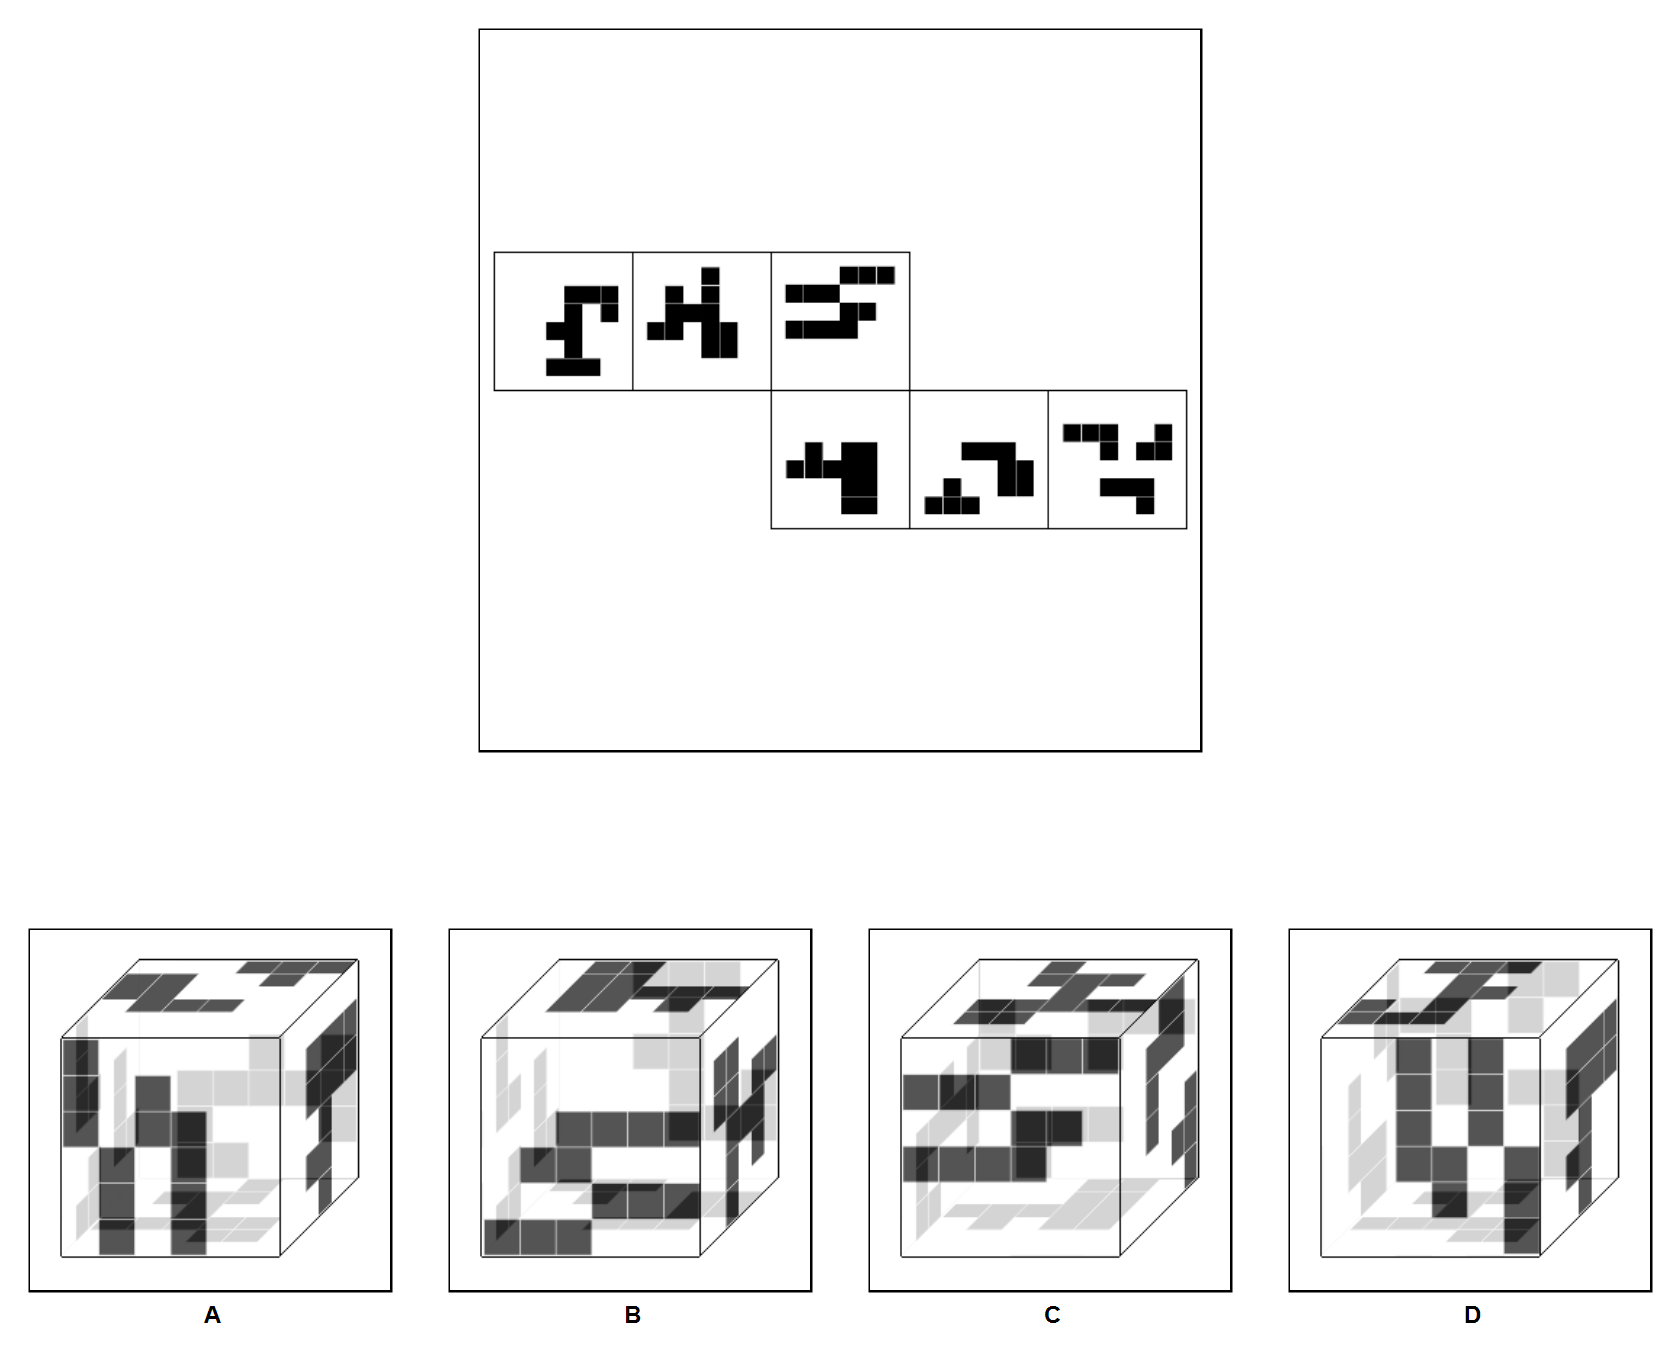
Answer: A